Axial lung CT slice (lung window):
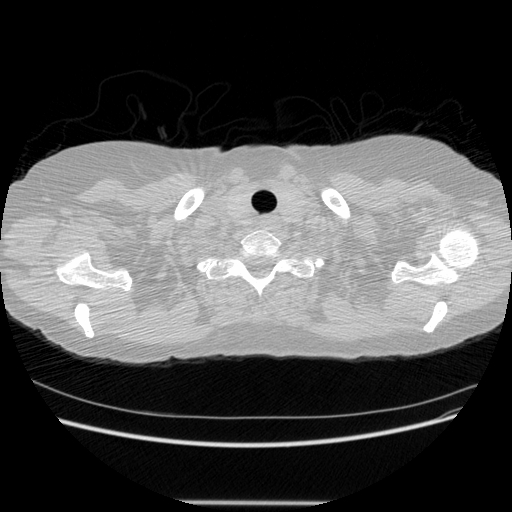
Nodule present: no